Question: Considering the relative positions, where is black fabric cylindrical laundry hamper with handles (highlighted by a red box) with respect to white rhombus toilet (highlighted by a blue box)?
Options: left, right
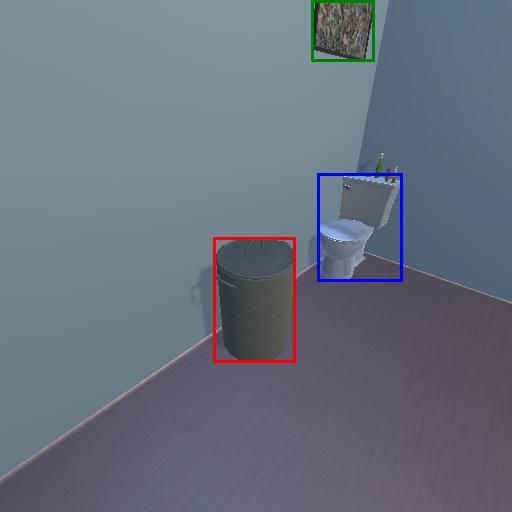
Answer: left